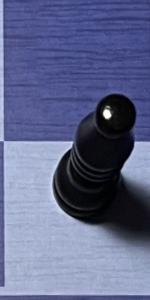
Label: Bishop_Black